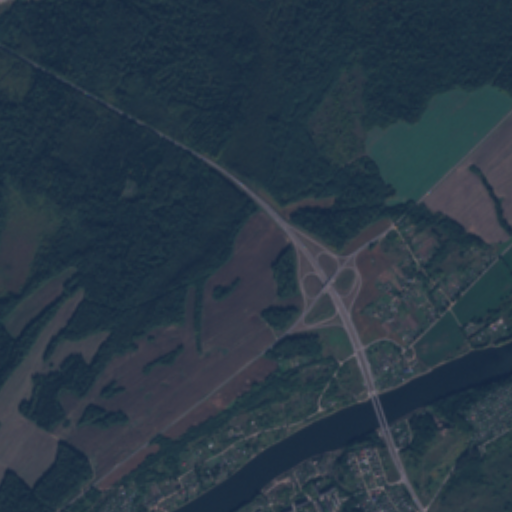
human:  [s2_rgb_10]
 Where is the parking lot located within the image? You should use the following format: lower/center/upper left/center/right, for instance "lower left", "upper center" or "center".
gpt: The parking lot is located in the lower right of the image.
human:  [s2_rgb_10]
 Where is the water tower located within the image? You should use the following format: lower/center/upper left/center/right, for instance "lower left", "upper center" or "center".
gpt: The water tower is located in the lower center of the image.
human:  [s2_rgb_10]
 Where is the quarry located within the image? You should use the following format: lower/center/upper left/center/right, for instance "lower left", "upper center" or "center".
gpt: There is no quarry in the image.